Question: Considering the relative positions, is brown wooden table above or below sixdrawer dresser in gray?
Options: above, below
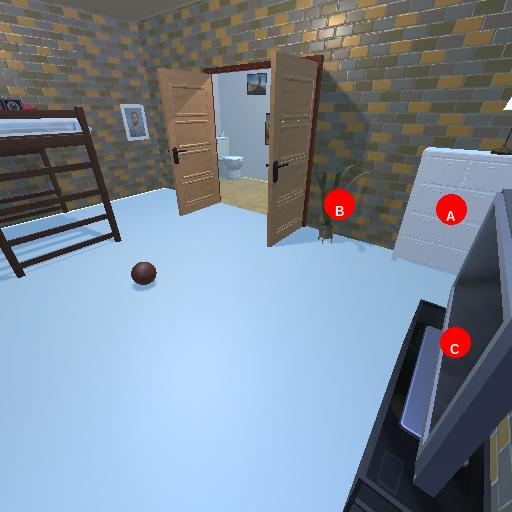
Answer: above